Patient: sex F, age 59
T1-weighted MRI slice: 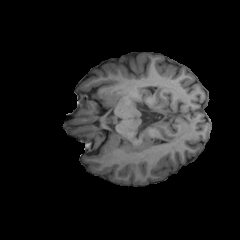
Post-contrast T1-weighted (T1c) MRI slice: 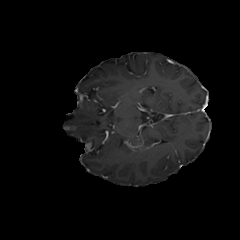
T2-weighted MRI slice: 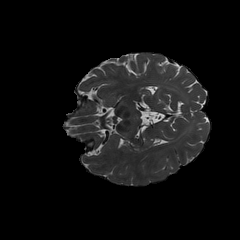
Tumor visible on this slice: no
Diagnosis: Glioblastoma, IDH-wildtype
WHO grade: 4